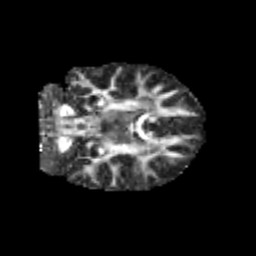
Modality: FA
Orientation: coronal
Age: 12
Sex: female
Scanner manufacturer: siemens
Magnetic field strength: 3 T
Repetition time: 3.8 s
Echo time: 0.07 s